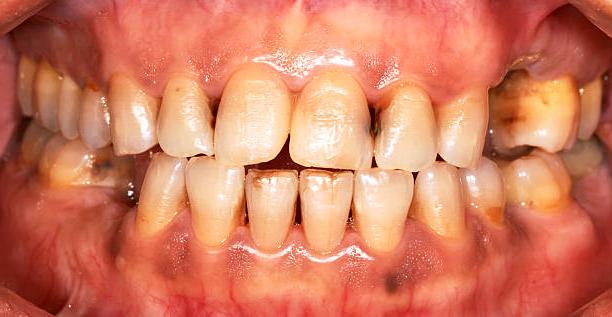
Condition: Gingivitis